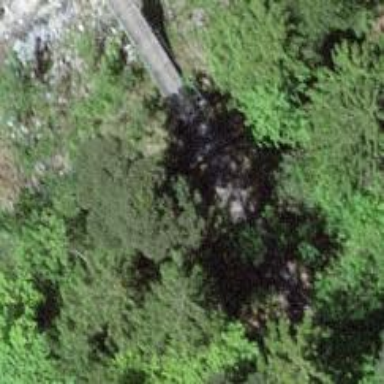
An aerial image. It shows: Path on bridge.